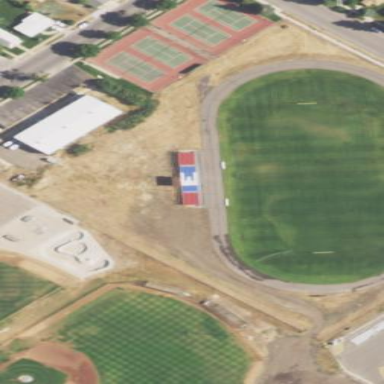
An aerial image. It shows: American football pitch.